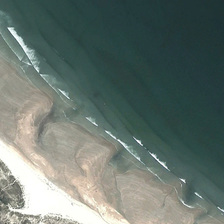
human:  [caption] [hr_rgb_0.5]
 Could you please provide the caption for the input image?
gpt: a piece of ocean is near a yellow beach .

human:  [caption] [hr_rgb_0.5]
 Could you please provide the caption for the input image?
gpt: a piece of ocean is near a yellow beach .

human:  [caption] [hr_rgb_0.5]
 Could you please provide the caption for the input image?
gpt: a piece of ocean is near a yellow beach .

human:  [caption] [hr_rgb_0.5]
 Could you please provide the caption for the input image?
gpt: a piece of ocean is near a yellow beach .

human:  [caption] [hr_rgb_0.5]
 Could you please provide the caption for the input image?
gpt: a piece of ocean is near a yellow beach .